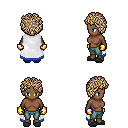
a pixel art fantasy rpg character, female body template, human, dark skin, white trimmed cape, teal pants, white blonde curly afro hairstyle, gold gloves, gray slippers, four views (front, back, left, right), 2x2 character sprite sheet, small pixel art, hard edges, no anti-aliasing